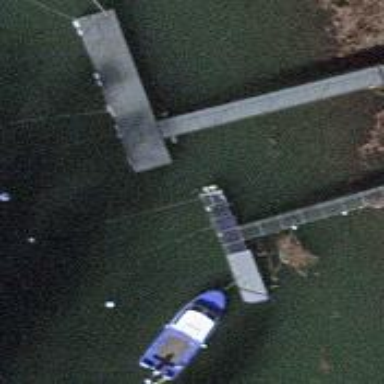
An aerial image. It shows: Man-made pier.